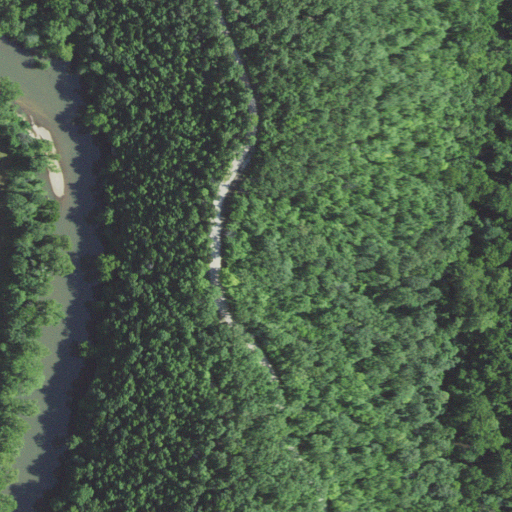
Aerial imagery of cliff(s) in Missouri named Baker Bluff containing deciduous forest, woody wetlands, open water, open development, mixed forest, and low intensity development